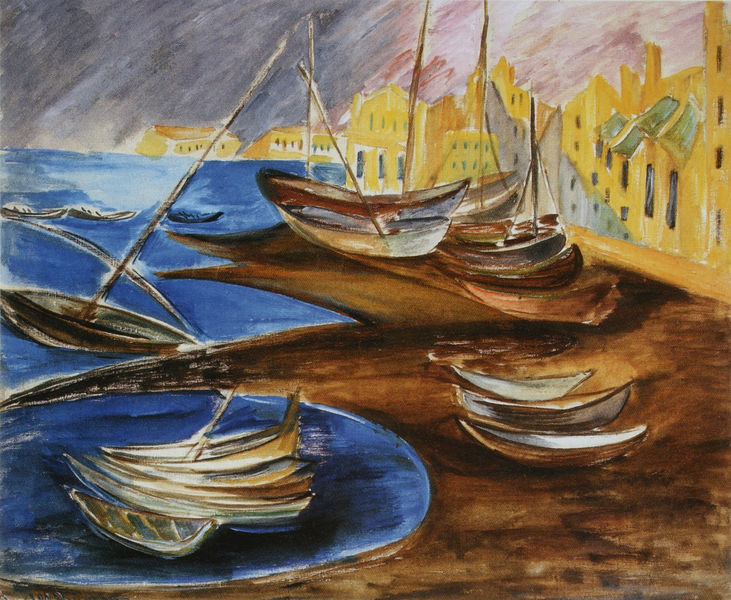
Titel: Fischerboote im Hafen von Tarragona
Künstler: Alma del Banco
Institution: (Privatsammlung)
Schlagwörter: blau, dunkel, himmel, meer, schatten, wasser, wolken, gelb, sand, stadt, ufer, abend, braun, fenster, hell, licht, nacht, schwarz, dach, gebäude, haus, rot, horizont, häuser, wind, boot, boote, schiff, schiffe, segel, segelboot, strand, italien, wohnhäuser, fischer, mast, segelschiff, abstrakt, modern, dächer, mauer, hafen, kai, masten, flut, sturm, segelboote, stege, regen, ebbe, fischerboote, mauern, hafenstadt, häuserfront